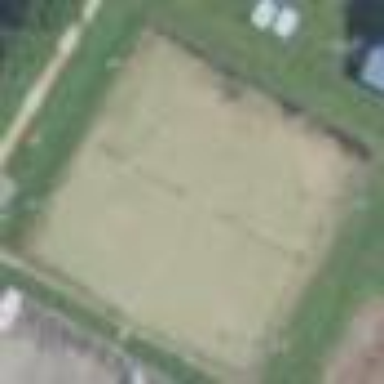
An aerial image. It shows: Tennis court on pitch designated for leisure land.